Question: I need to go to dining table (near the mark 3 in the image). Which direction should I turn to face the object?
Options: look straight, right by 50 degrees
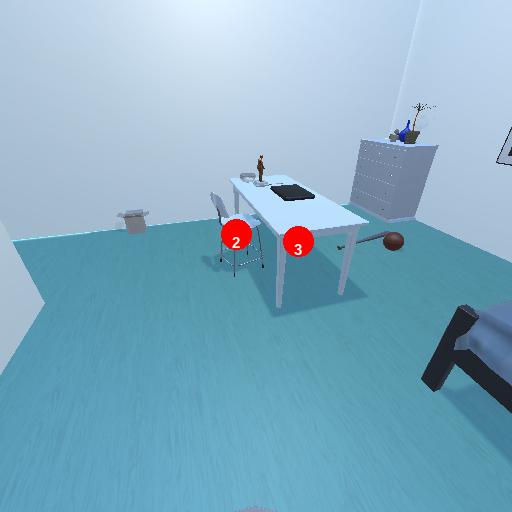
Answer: look straight